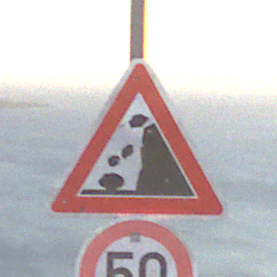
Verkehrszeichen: SteinschlagRechts
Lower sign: Geschwindigkeit50
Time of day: SunriseSunset
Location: Outdoor (RoadRail)
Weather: PartlyCloudy
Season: NotSpecified
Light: Natural